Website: lowes
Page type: stored-credit-cards
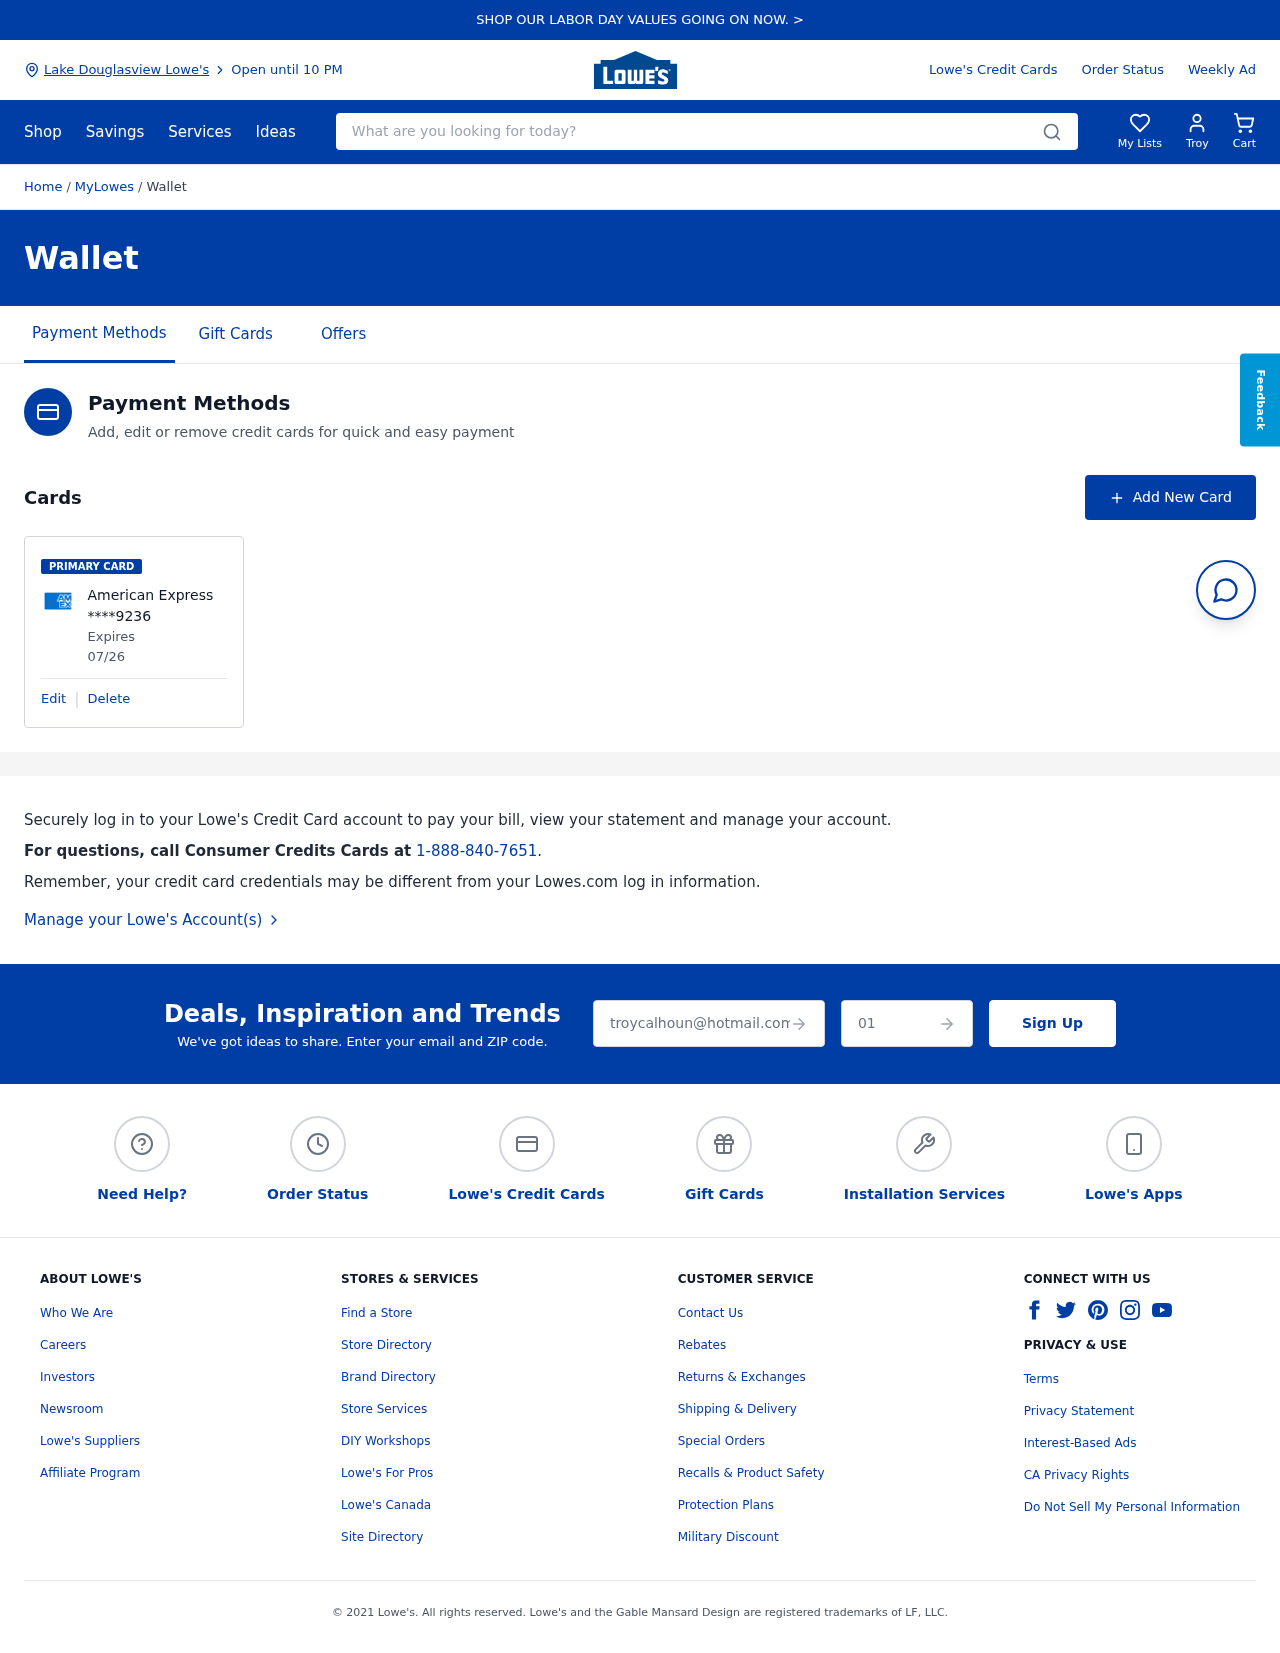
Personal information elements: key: PII_CARD_EXPIRY
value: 07/26
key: PII_CARD_LAST4
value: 9236
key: PII_CARD_TYPE
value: American Express
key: PII_CITY
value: Lake Douglasview Lowe's
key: PII_EMAIL
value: troycalhoun@hotmail.com
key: PII_FIRSTNAME
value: Troy
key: PII_POSTCODE
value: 01364
Search elements: key: HEADER_SEARCH
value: What are you looking for today?